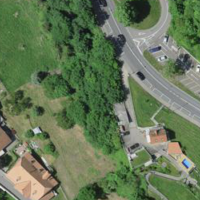
EUNIS habitat code: 24
Species observed at this site:
Conocephalum salebrosum
Asplenium trichomanes
Knautia arvensis
Cepaea nemoralis